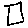
Label: square